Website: walmart
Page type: newsletter-management
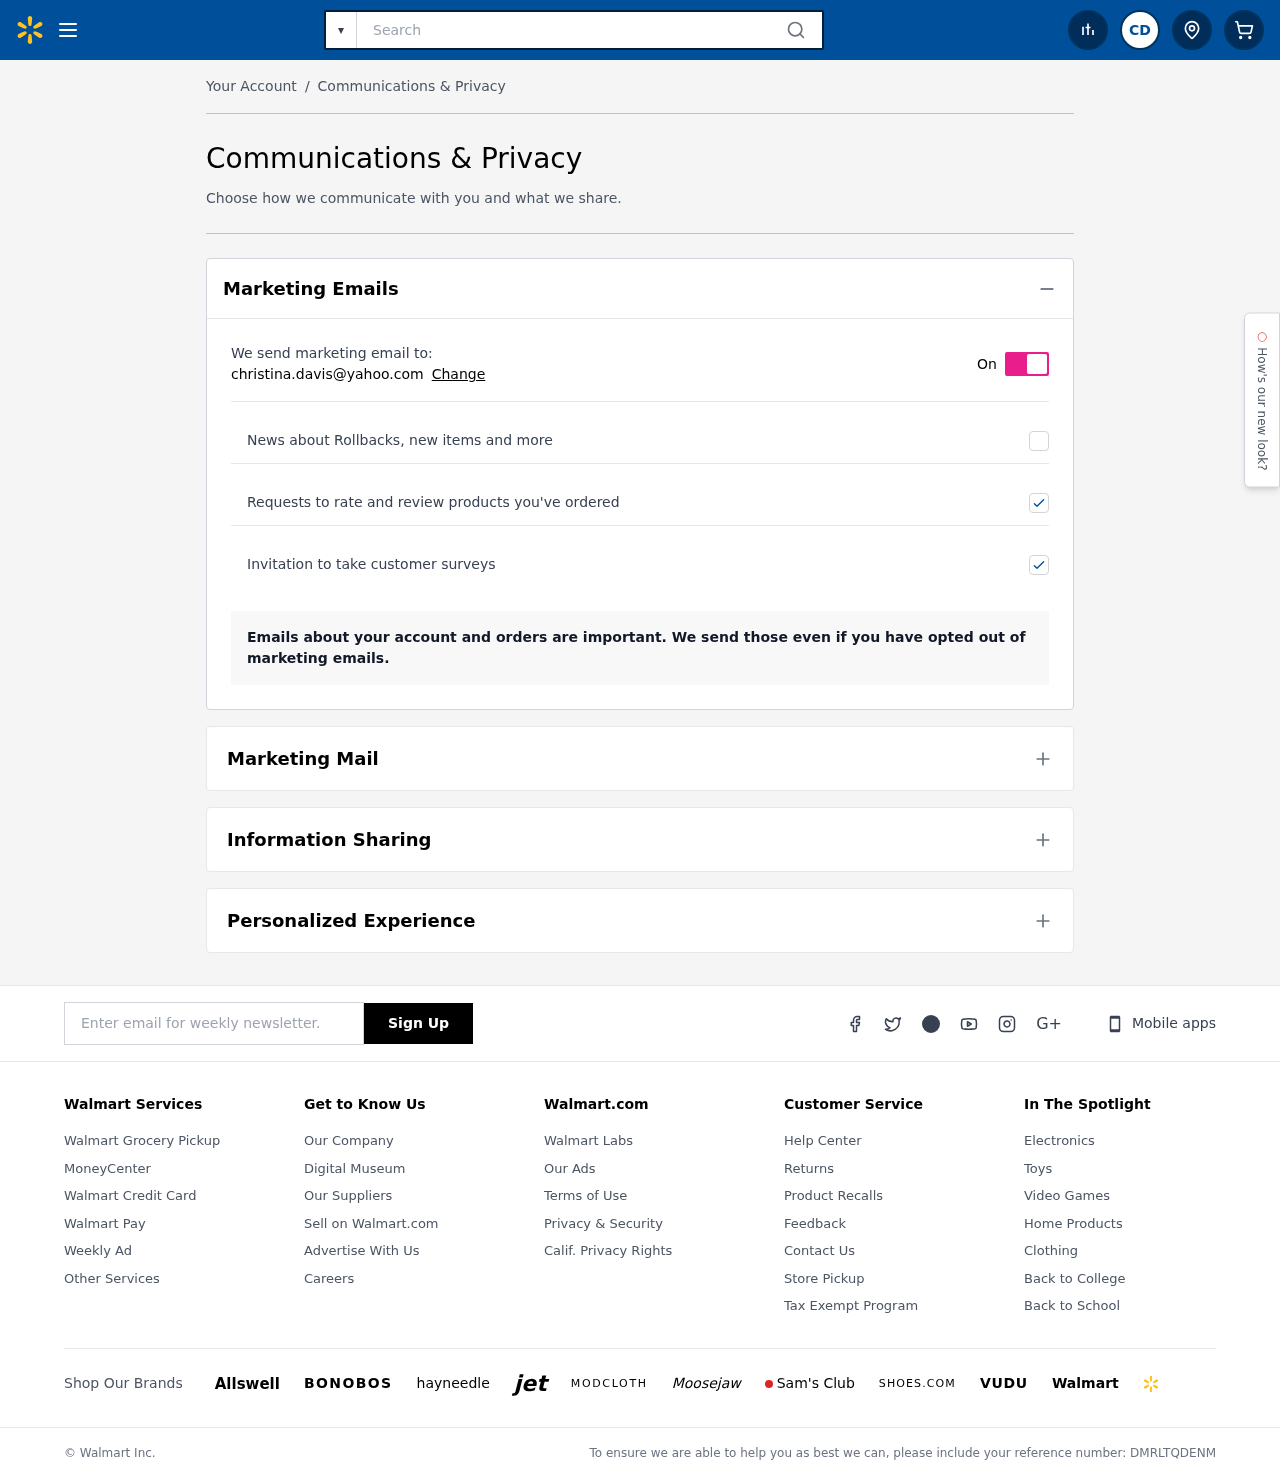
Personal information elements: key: PII_EMAIL
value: christina.davis@yahoo.com
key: PII_INITIALS
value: CD
Search elements: key: HEADER_SEARCH
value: Search